Question: What would the easiest way to represent the following equation be?

Just to clarify, my question is asking for some code that calculates the answer to the equation.
There are two problems with this:
1. The summation warrants an infinite loop which is impossible to get an answer from
2. I hoping for a long, detailed answer (maybe to 40 digits or so).
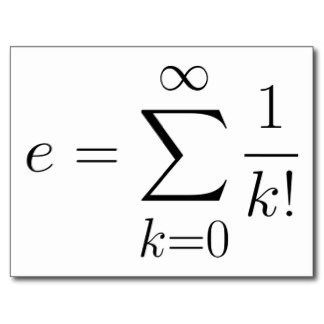
Answer: The obvious solution would be
'''
import math
def e(n=10):
return sum(1 / float(math.factorial(i)) for i in range(n))
'''
but it loses precision around n=20 (the error as compared to math.e is around 10^-16)
40-digits precision might be a challenge, and might require arbitrary precision arithmetic
I do not really see the point to have such precise "e" value since you won't be able to perform any calculations with such precision (if you do to it, you will lose that precision, unless you do everything in some arbitrary precision arithmetic).